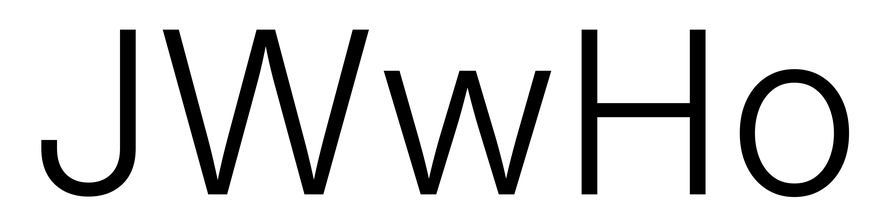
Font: Inter_Light